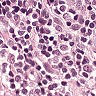
Metastatic tissue present: no